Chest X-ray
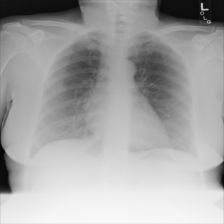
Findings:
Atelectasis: negative
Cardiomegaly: negative
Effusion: negative
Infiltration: negative
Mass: negative
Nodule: negative
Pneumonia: negative
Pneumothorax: negative
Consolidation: negative
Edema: negative
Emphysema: negative
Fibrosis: negative
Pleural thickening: negative
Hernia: negative